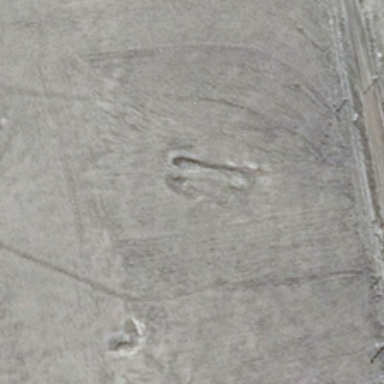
A road is near a piece of bareland .